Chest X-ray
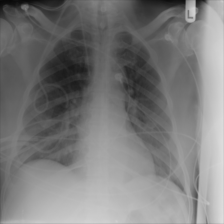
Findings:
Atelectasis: negative
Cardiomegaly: negative
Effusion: negative
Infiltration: negative
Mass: negative
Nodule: negative
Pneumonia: negative
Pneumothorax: negative
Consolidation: negative
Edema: negative
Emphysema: negative
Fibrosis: negative
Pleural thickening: negative
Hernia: negative